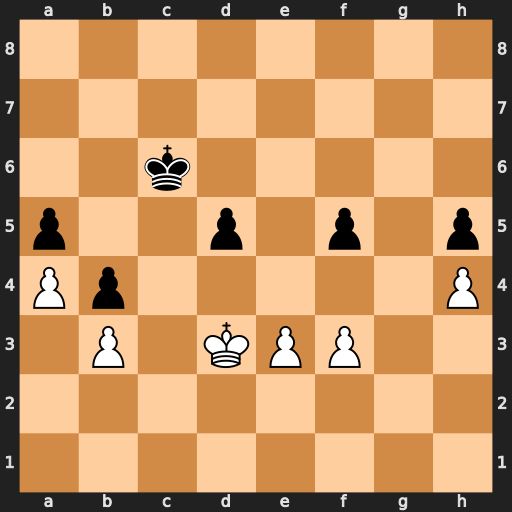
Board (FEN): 8/8/2k5/p2p1p1p/Pp5P/1P1KPP2/8/8
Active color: w
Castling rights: -
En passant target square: -
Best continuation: Kd4 Kd6 f4 Kc6 Ke5 Kc5 Kxf5